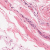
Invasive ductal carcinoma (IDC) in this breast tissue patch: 0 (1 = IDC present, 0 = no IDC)